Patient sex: M
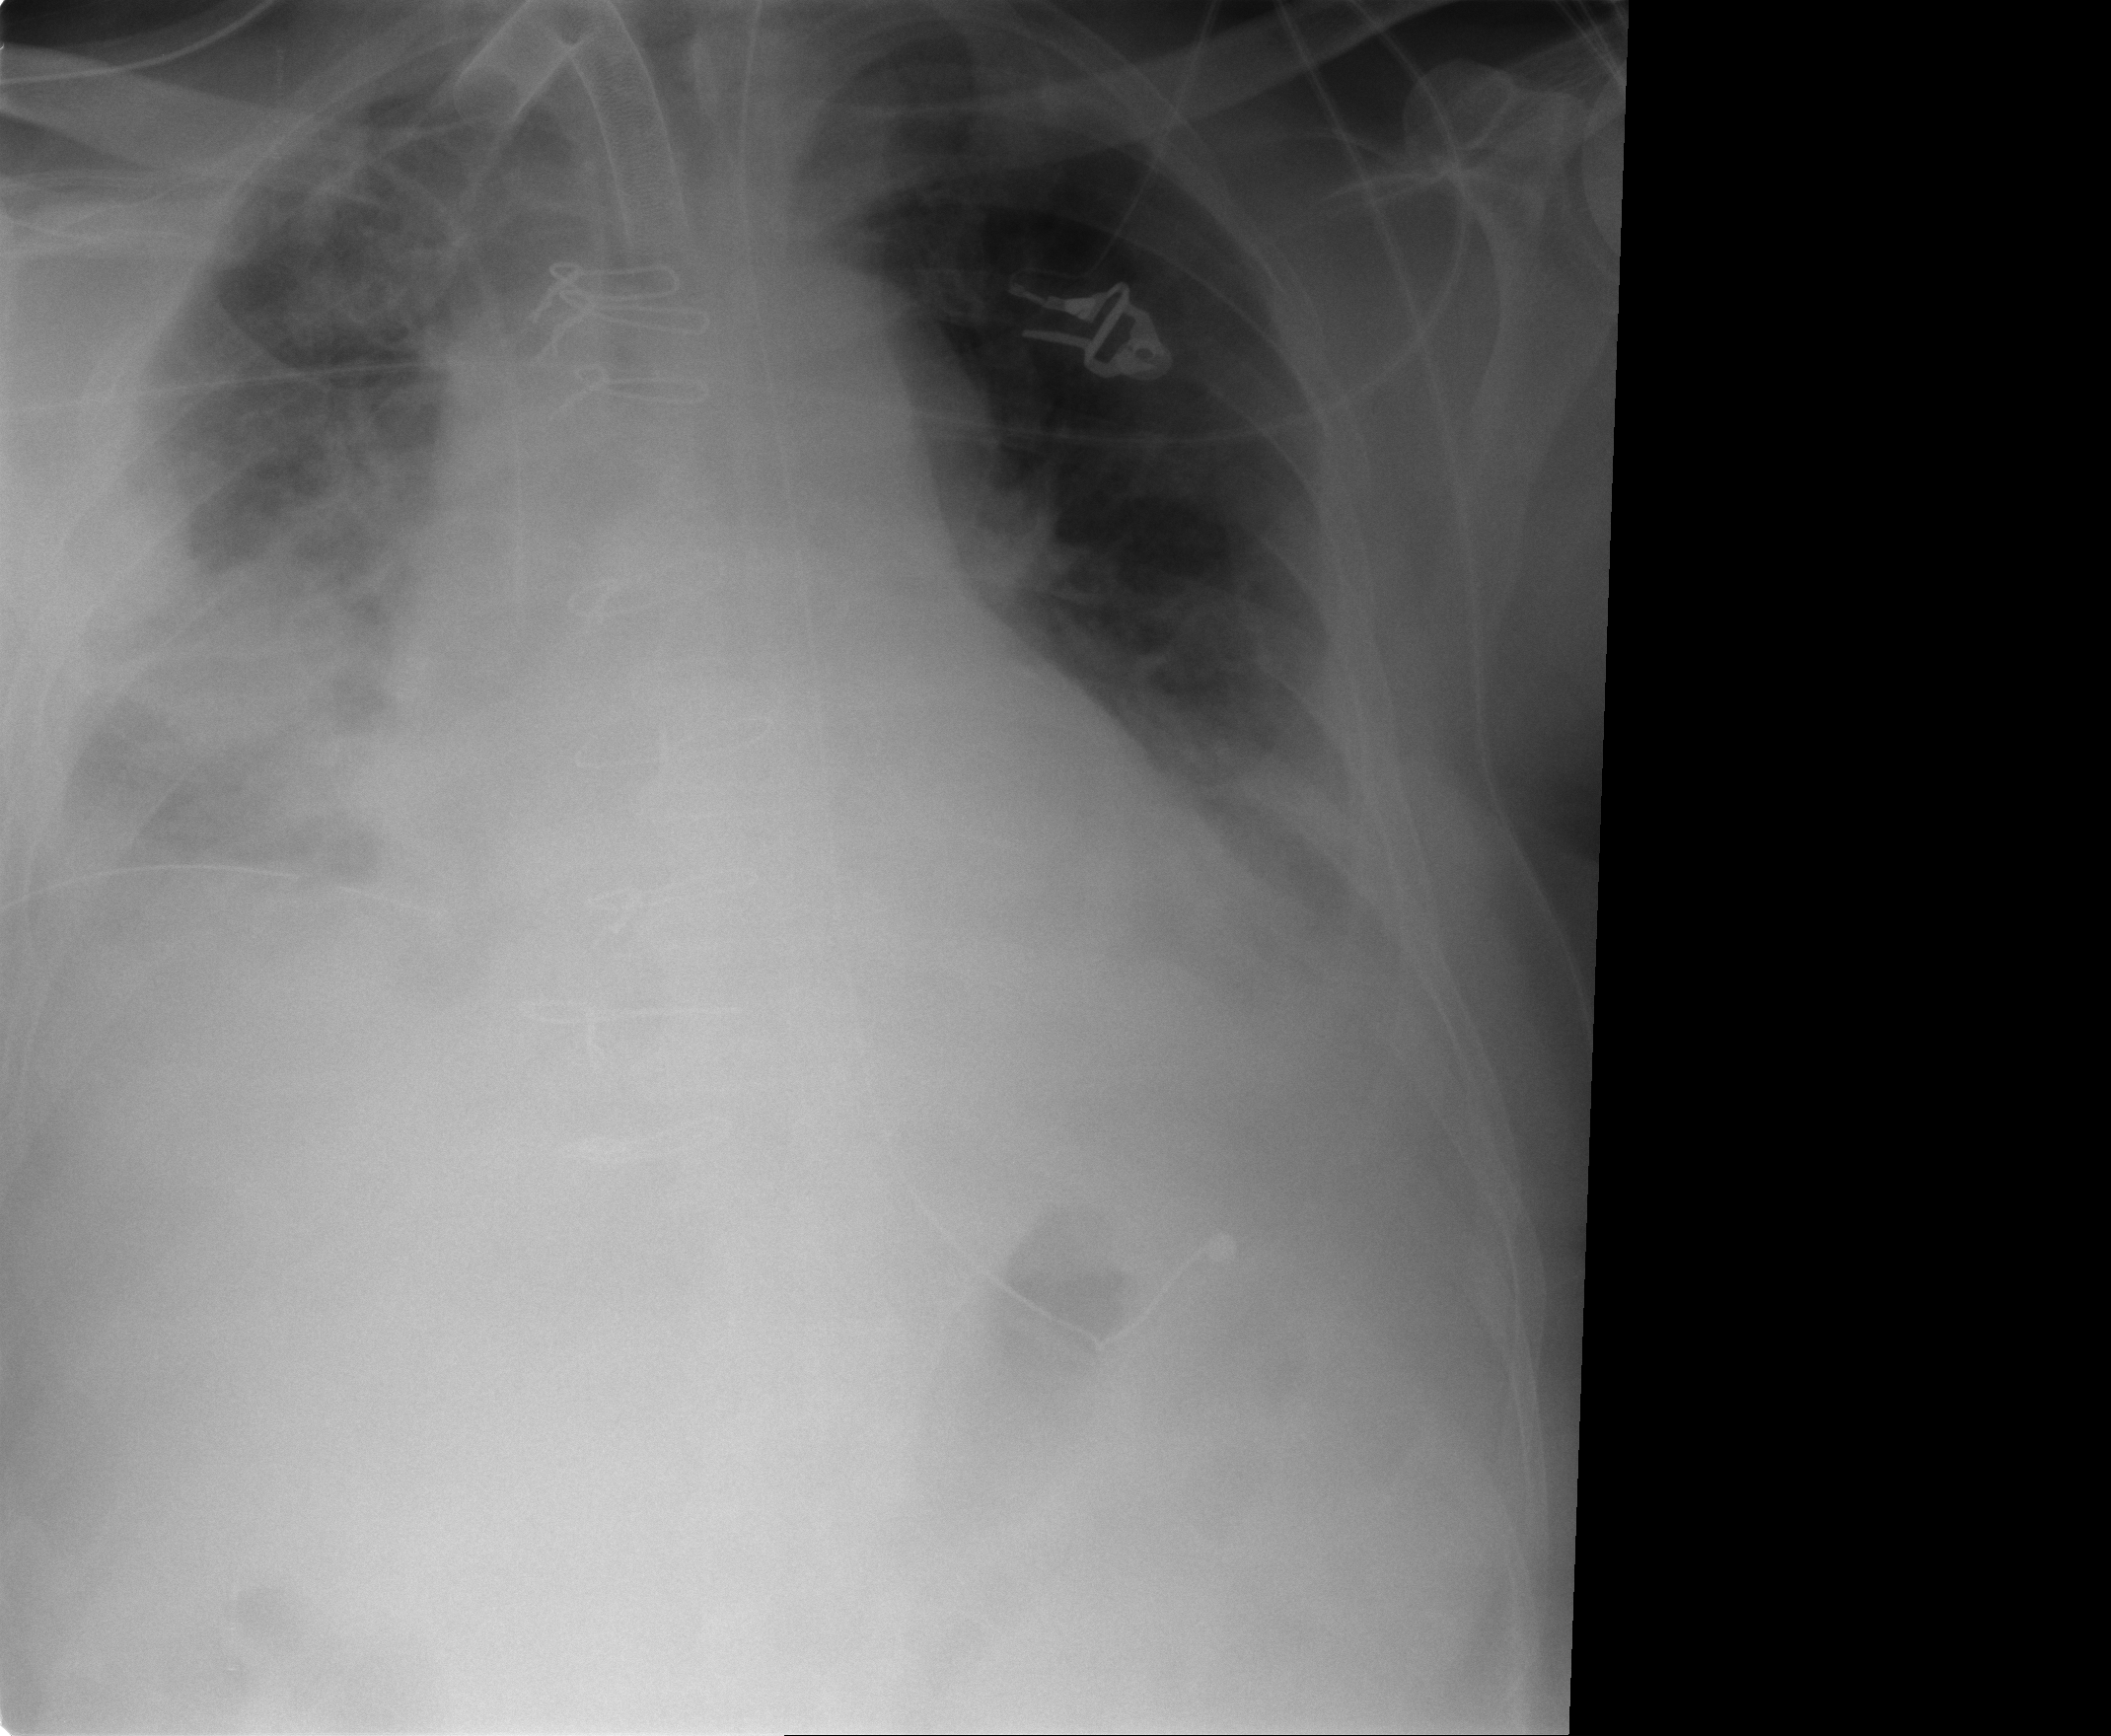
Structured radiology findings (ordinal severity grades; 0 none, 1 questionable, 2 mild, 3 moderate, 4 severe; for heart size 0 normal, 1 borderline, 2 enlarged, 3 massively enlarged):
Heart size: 2
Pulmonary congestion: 1
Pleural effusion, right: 2
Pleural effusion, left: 2
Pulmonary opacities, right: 2
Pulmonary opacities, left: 0
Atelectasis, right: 2
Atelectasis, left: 2